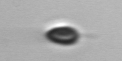
Label: flagellate